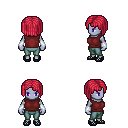
a pixel art fantasy rpg character, female body template, dark elf, purple skin, maroon sleeveless shirt, teal pants, ruby red pageboy hairstyle, white cloth bracers, ghillies, four views (front, back, left, right), 2x2 character sprite sheet, small pixel art, hard edges, no anti-aliasing